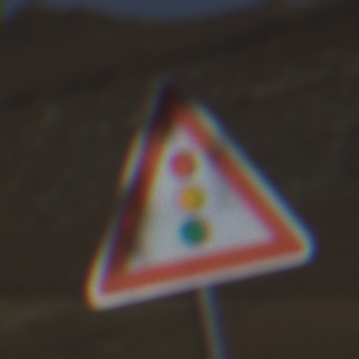
Verkehrszeichen: Lichtzeichenanlage
Umgebung: Outdoor, Nature
Tageszeit: Midday
Wetter: Clear
Licht: Natural
Jahreszeit: NotSpecified
Kontrast: HighContrast